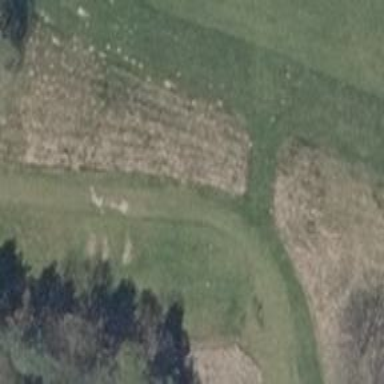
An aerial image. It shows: Golf tee.